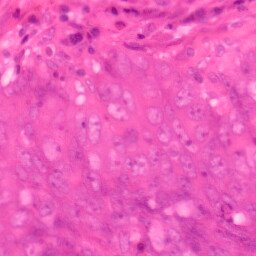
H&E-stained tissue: Colon